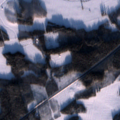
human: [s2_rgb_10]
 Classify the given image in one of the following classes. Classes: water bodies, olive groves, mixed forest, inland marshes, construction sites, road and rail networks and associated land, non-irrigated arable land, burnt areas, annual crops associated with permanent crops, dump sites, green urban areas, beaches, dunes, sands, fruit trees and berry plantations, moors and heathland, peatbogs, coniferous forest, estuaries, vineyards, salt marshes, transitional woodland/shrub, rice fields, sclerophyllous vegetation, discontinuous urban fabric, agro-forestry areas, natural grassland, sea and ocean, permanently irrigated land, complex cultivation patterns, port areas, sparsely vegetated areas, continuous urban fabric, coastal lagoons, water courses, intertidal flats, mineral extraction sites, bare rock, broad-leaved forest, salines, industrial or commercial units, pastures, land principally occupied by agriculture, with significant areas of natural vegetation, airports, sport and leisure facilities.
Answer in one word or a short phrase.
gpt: non-irrigated arable land, land principally occupied by agriculture, with significant areas of natural vegetation, mixed forest, transitional woodland/shrub